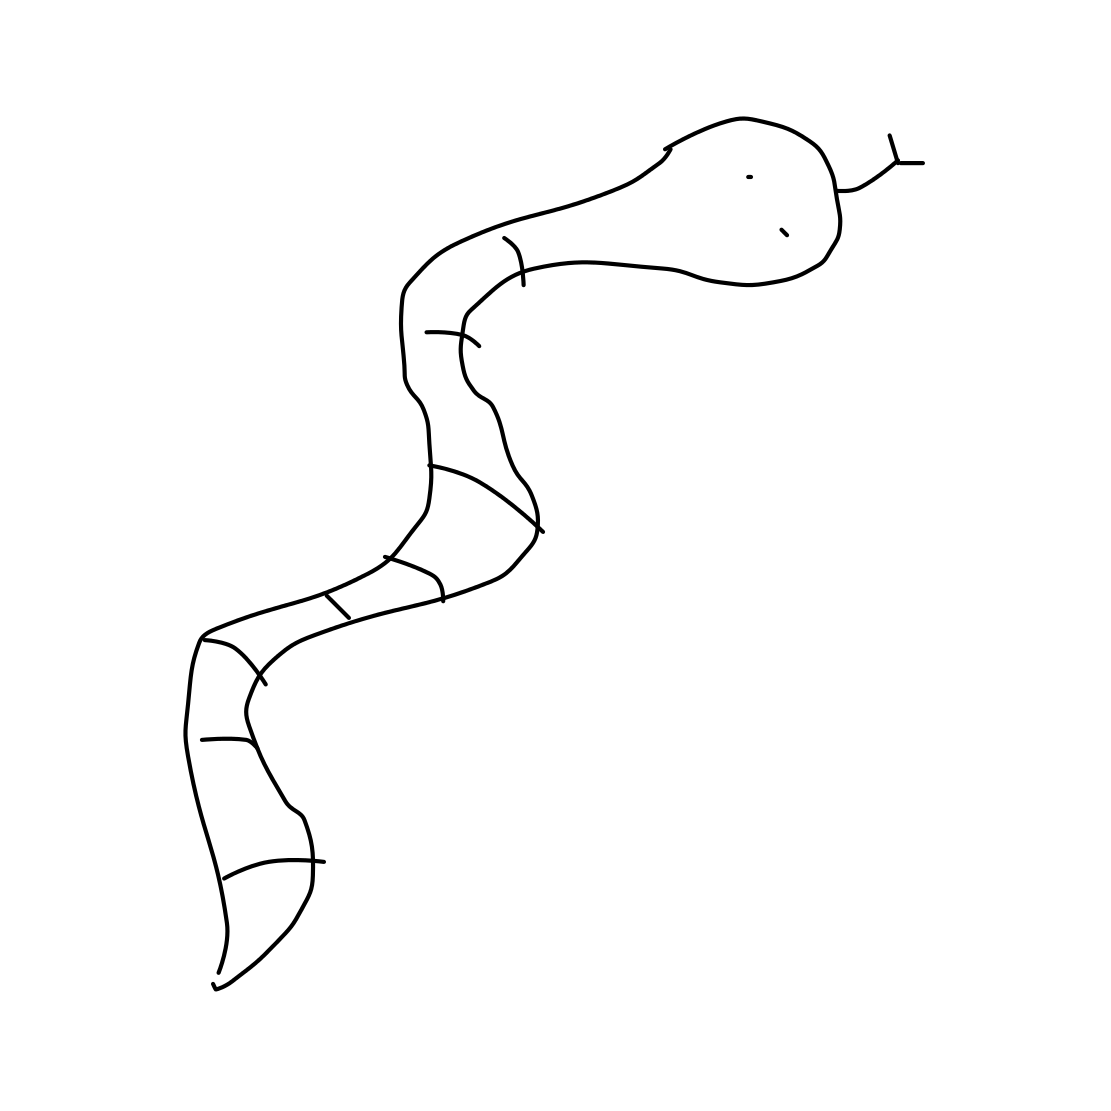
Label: snake